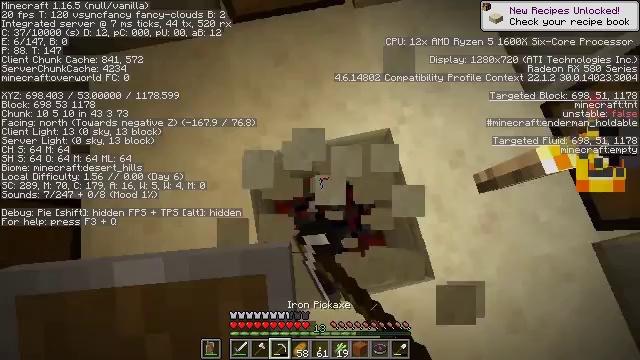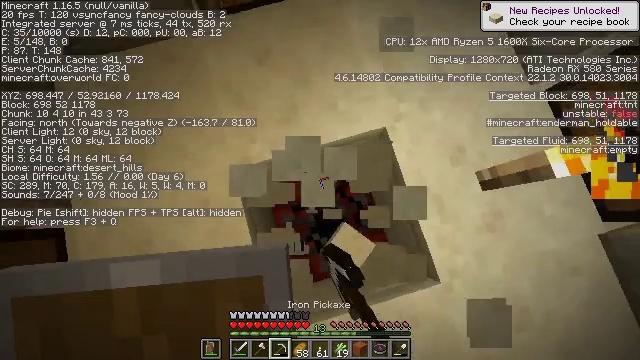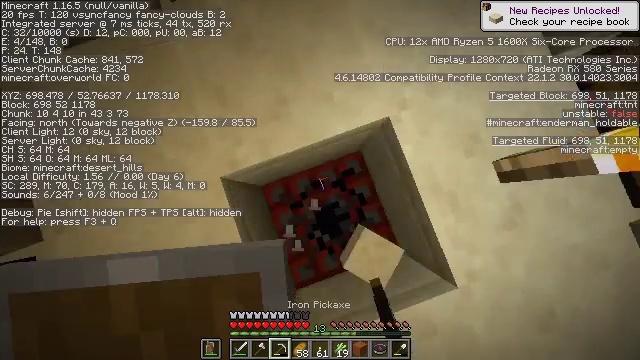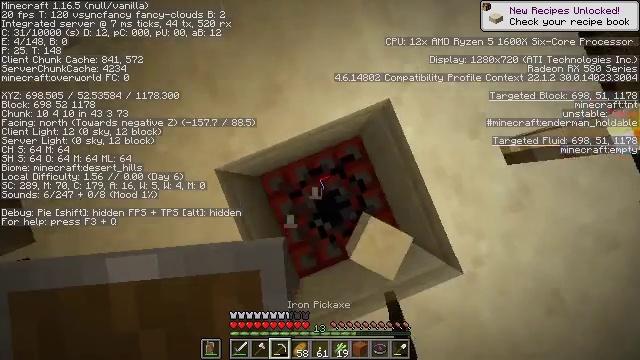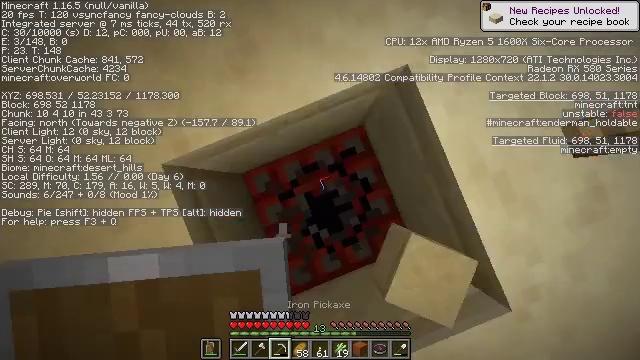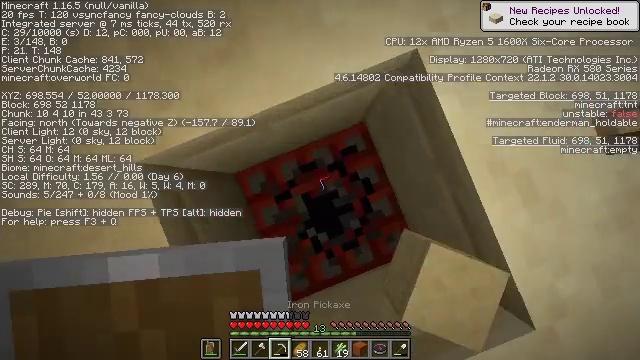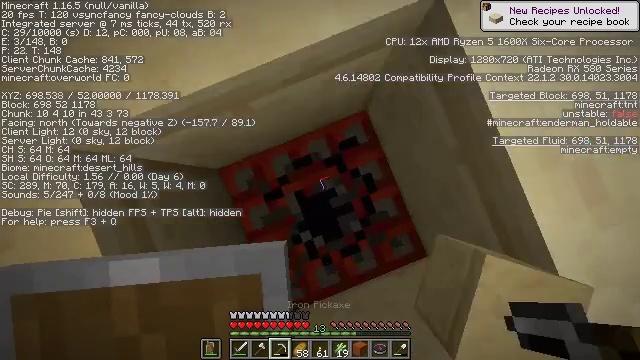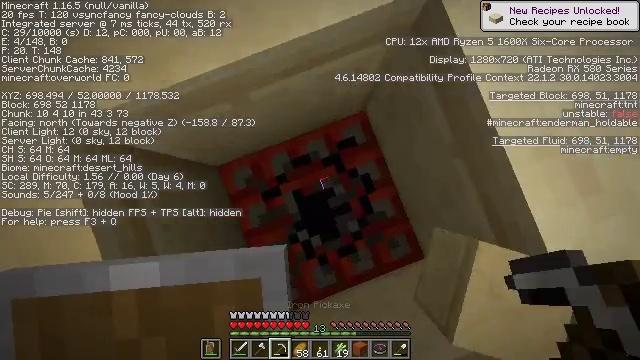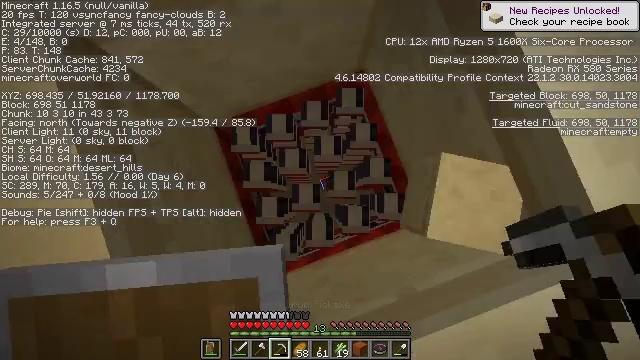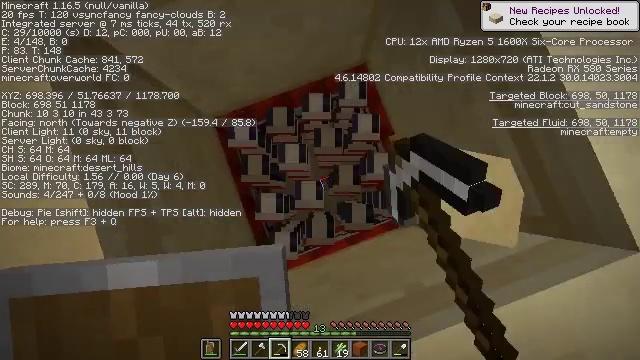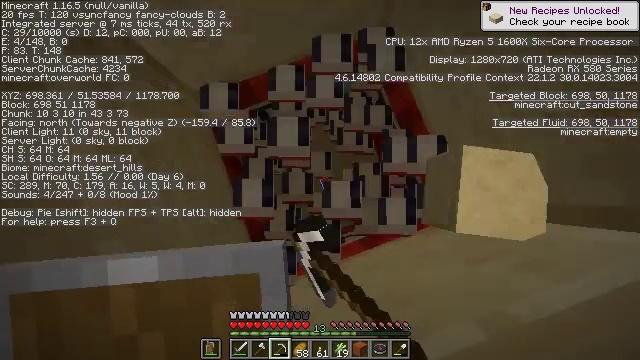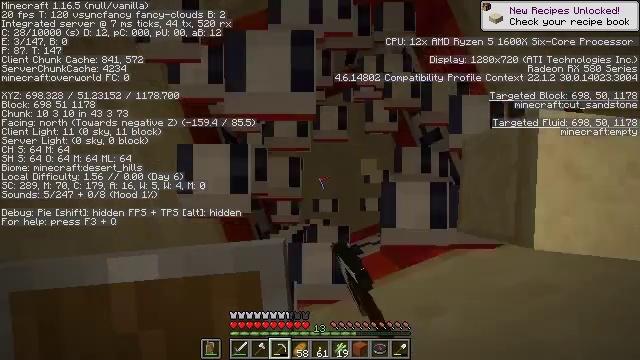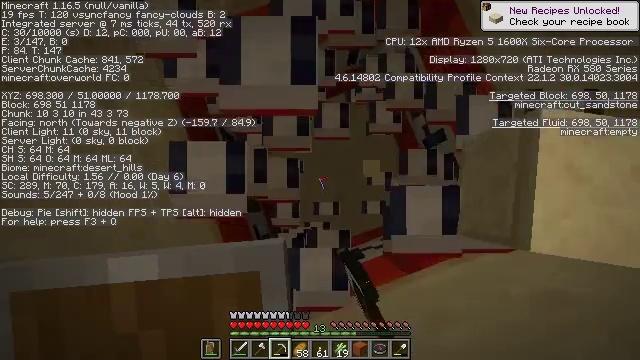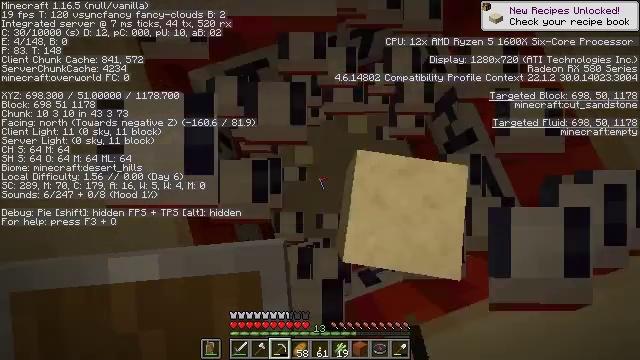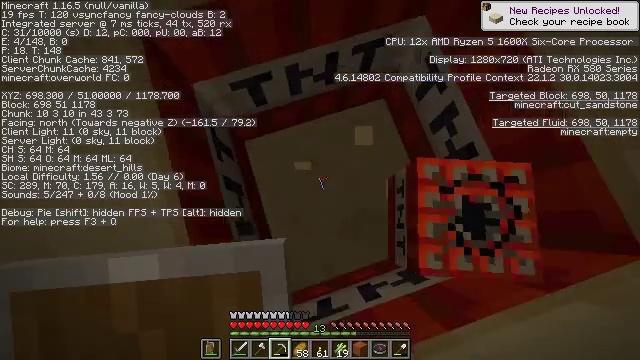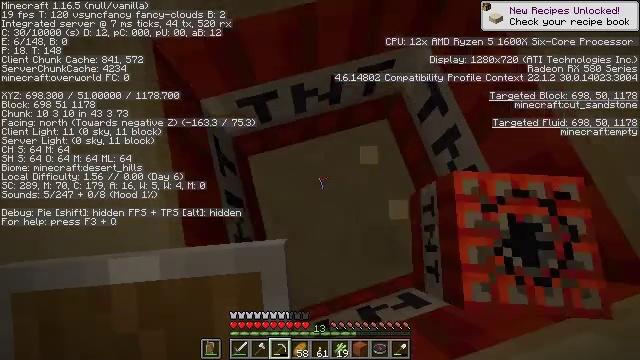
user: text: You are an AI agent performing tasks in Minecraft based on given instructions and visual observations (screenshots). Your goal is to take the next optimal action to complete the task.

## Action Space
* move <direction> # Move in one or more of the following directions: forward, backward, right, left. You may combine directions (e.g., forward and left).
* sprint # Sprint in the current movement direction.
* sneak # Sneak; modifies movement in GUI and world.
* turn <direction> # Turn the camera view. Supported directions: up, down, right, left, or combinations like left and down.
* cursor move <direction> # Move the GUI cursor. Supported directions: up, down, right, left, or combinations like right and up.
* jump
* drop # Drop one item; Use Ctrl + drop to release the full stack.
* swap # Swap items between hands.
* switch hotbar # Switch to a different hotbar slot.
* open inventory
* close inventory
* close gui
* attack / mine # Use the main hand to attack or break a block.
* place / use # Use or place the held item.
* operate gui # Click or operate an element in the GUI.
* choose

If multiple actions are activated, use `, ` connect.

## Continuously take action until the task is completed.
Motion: motion action
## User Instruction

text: Gather the TNT from your surroundings.
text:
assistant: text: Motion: move forward, turn right and down
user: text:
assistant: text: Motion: move forward, turn right and down
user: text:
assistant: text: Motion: turn right and down
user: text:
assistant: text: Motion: no_op
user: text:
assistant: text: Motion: no_op
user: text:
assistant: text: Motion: move back
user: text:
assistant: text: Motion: move back, turn left and up
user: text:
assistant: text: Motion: move back, turn up, attack / mine
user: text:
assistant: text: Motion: move back, attack / mine
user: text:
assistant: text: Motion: attack / mine
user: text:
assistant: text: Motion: attack / mine
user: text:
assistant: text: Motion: no_op
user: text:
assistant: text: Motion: turn up
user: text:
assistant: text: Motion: turn up
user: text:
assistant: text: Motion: turn left and up
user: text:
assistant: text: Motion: turn left and up
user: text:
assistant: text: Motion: turn up
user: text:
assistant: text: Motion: turn right and up
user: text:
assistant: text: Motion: turn right and up
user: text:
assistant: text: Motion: turn up, attack / mine
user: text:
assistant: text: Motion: attack / mine
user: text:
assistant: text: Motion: turn right
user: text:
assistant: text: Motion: turn right and up
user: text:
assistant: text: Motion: turn right and up
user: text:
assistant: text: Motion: turn right and up
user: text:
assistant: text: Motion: turn right
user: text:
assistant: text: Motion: attack / mine
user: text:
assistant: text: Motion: attack / mine
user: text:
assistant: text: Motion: attack / mine
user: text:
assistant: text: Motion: no_op